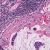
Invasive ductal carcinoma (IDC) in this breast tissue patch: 0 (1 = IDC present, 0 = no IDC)